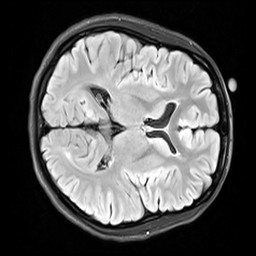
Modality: FLAIR
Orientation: axial
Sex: female
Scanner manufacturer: siemens
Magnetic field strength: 3 T
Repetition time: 10 s
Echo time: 0.09 s